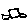
Label: car